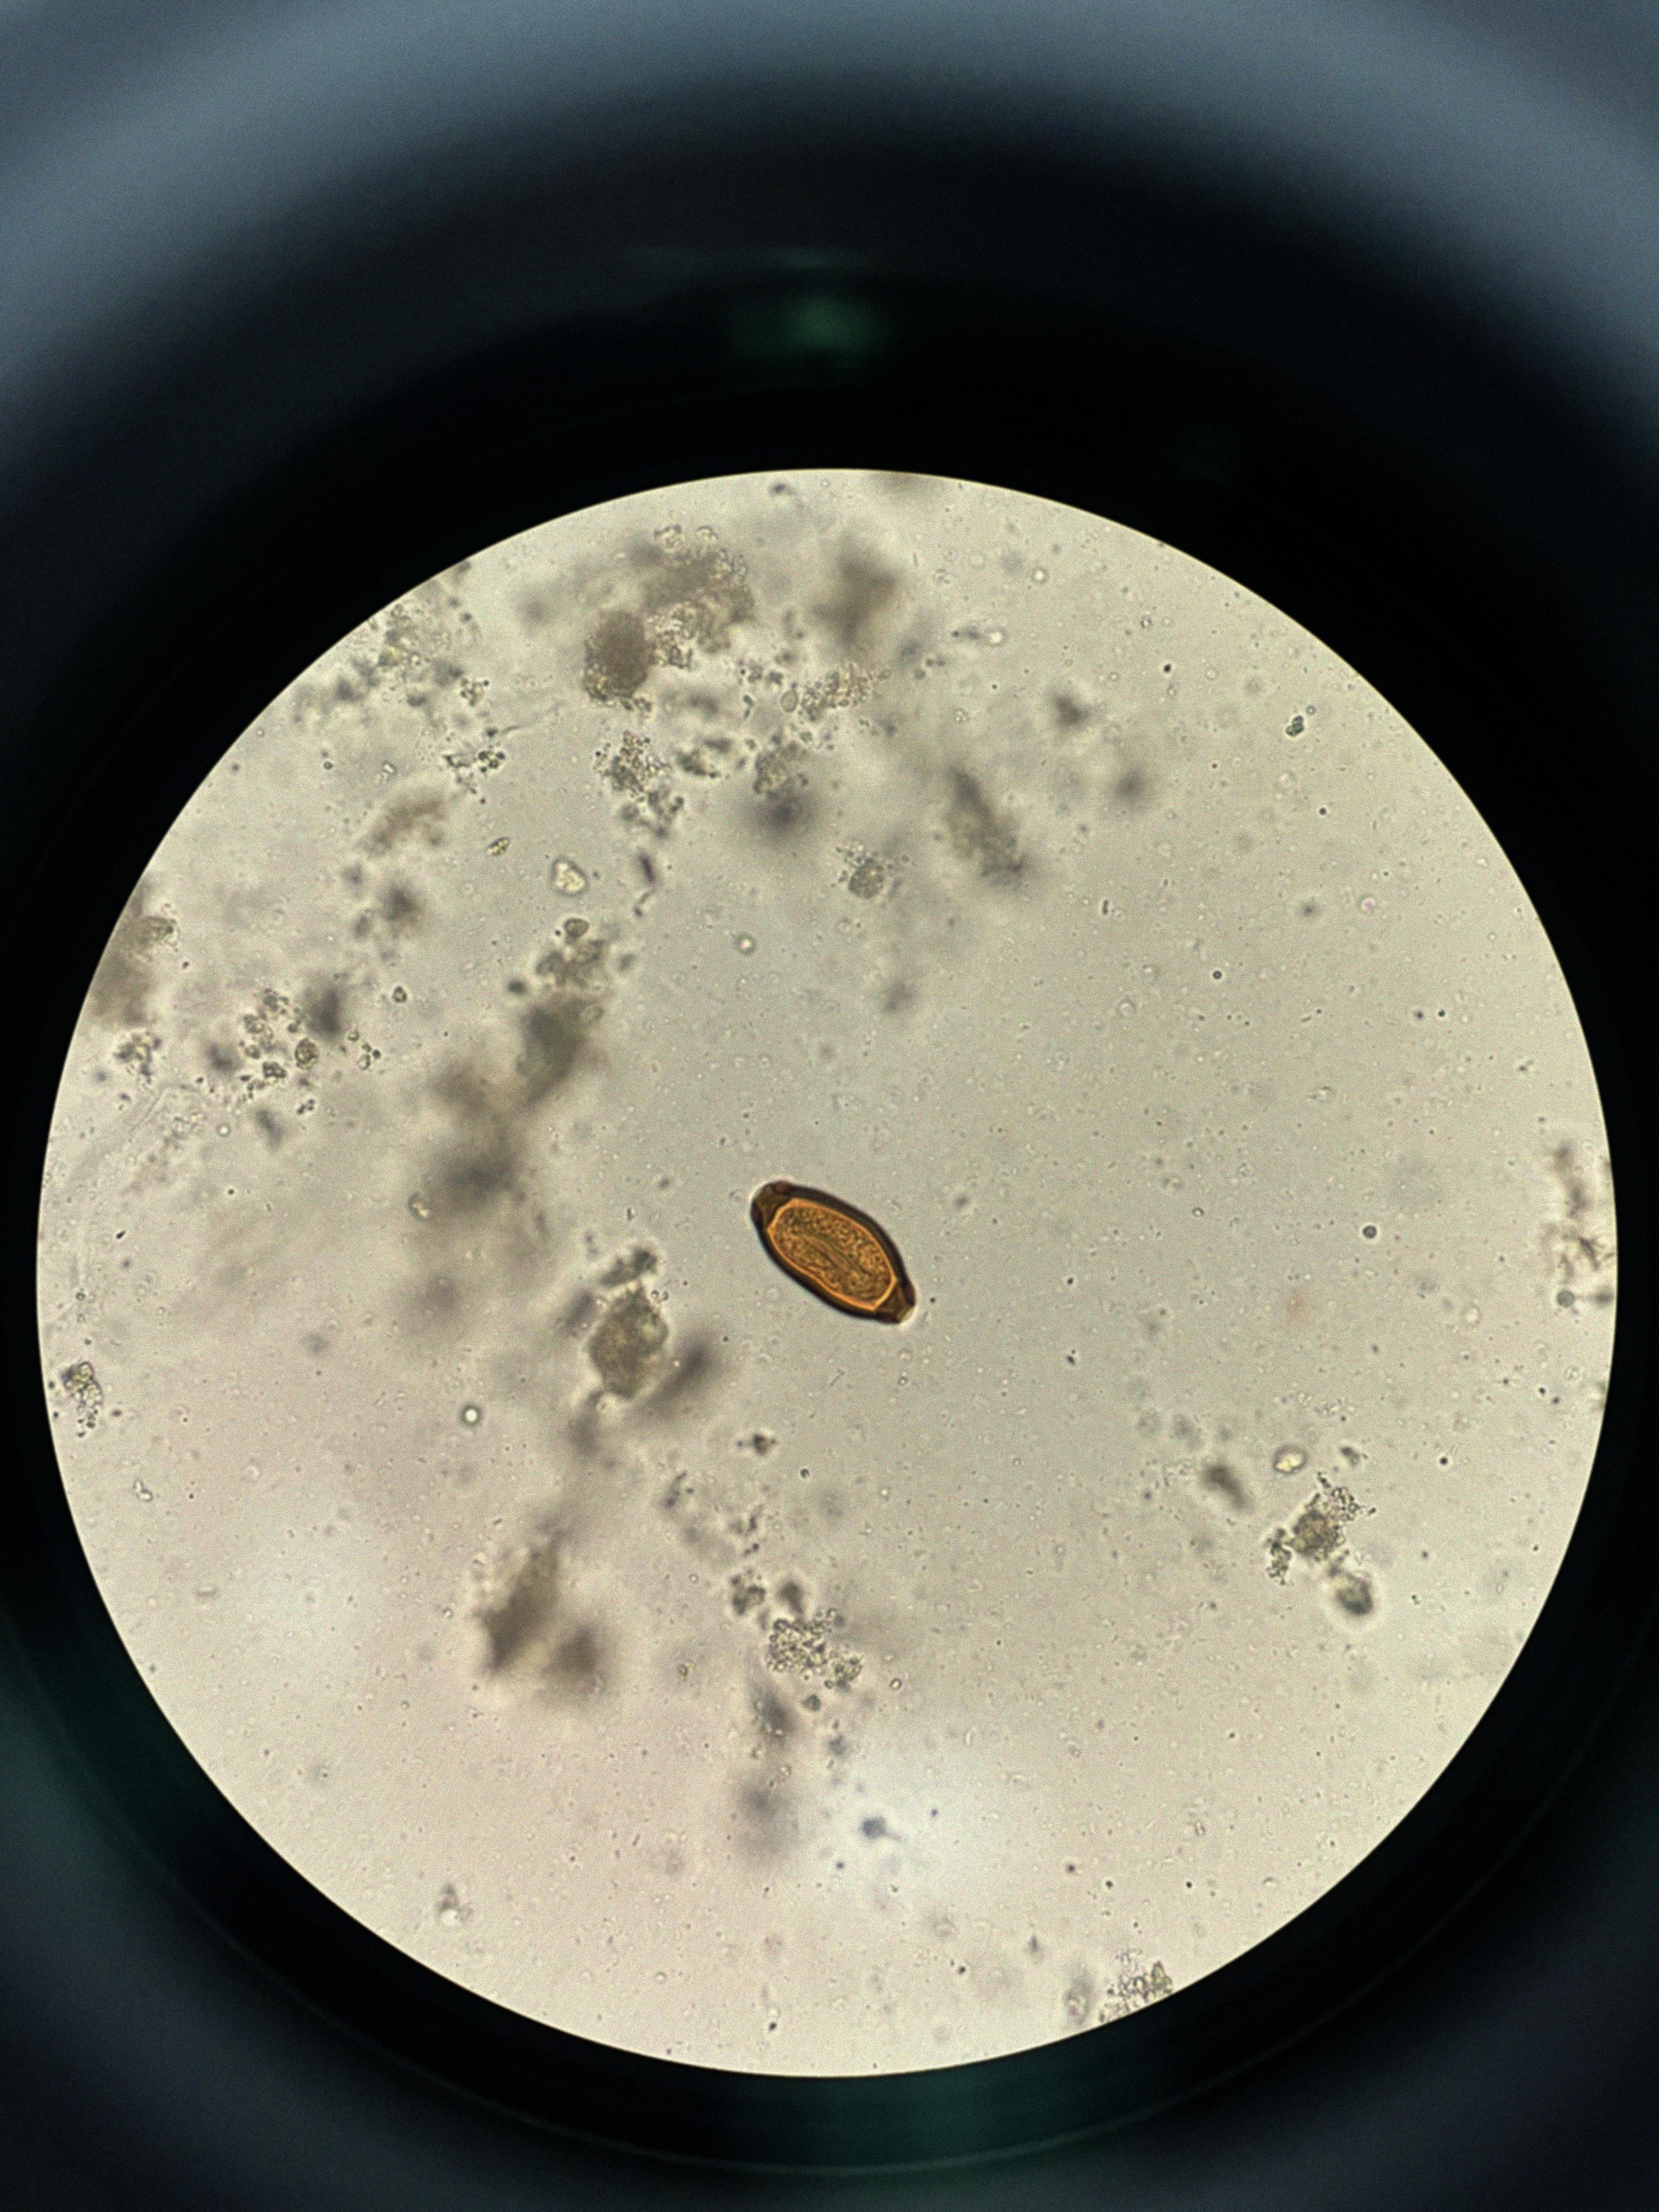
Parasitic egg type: Trichuris trichiura